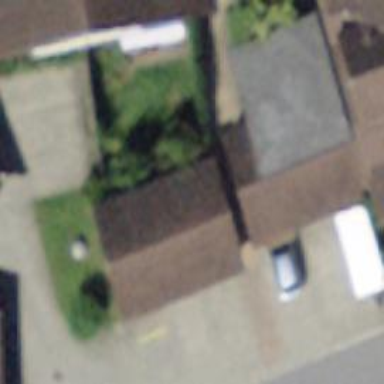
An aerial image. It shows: Garage building.